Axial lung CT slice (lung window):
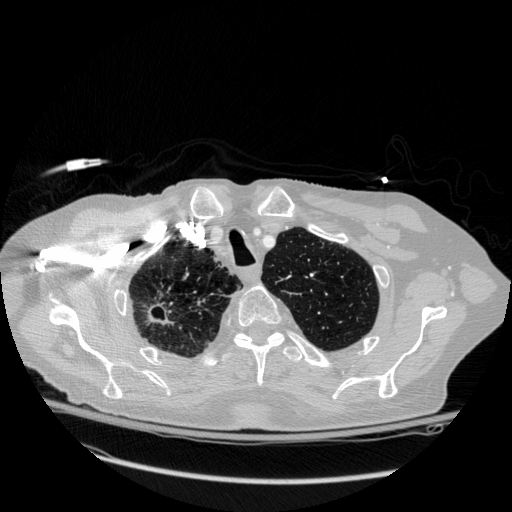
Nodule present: yes
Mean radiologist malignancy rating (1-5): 4.75